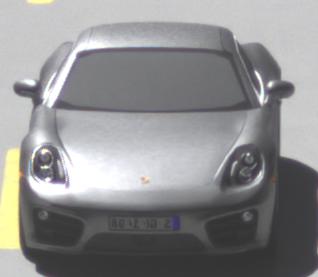
Make: Porsche
Model: Cayman
Detailed model: Cayman (981C)
Model produced from: 2013/03
Model produced until: 2014/04
Doors: 2
Color: gray
Road condition: wet road
Daytime: midday
Contrast: medium contrast